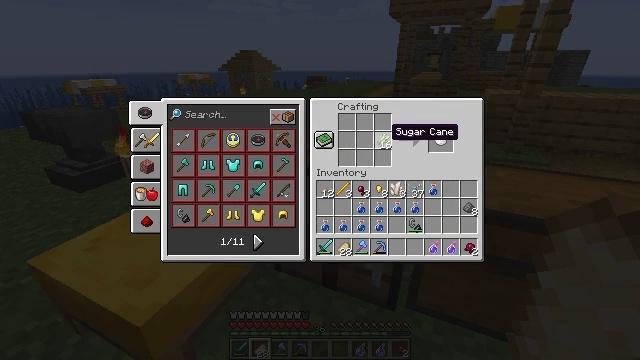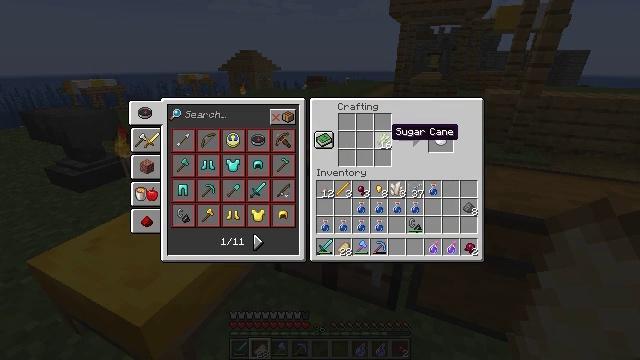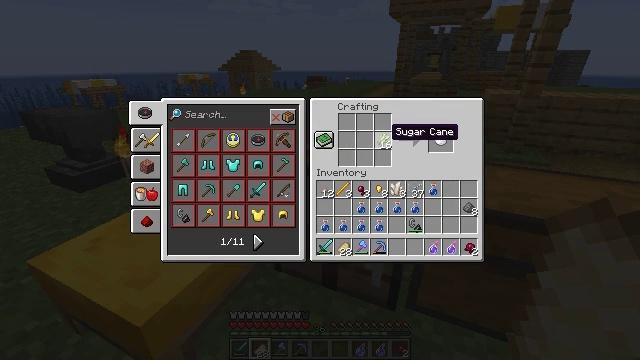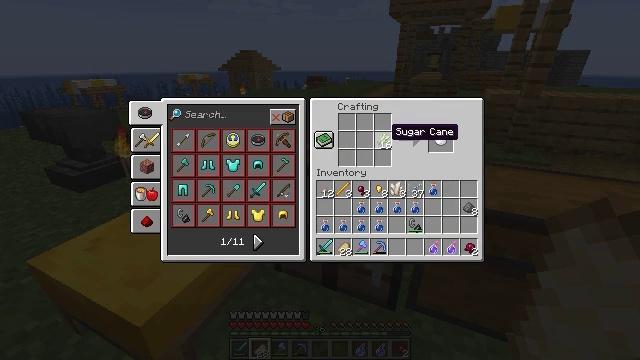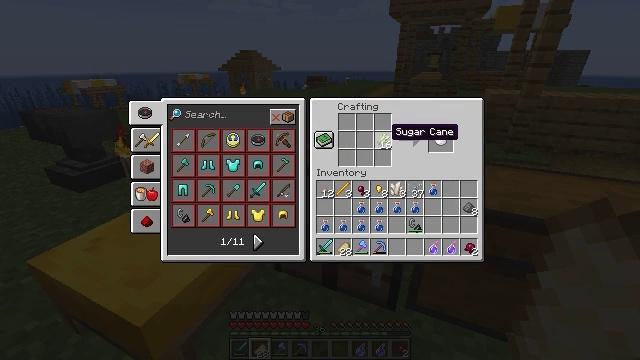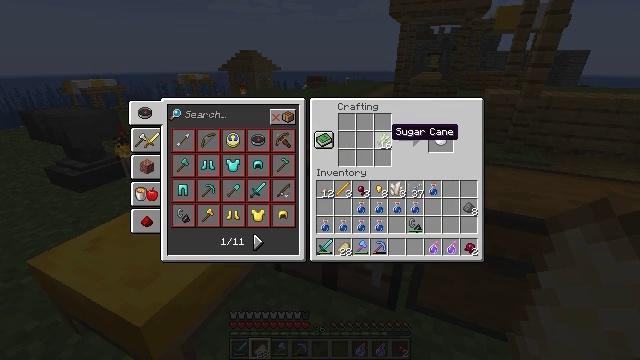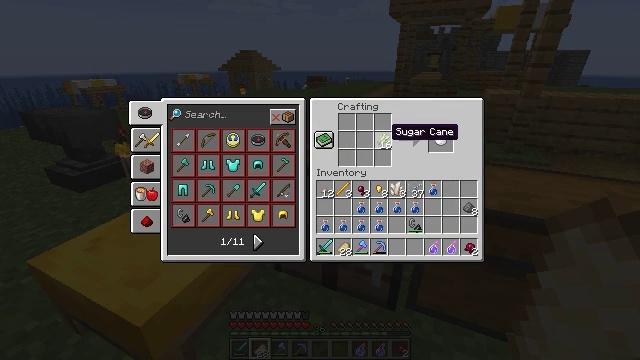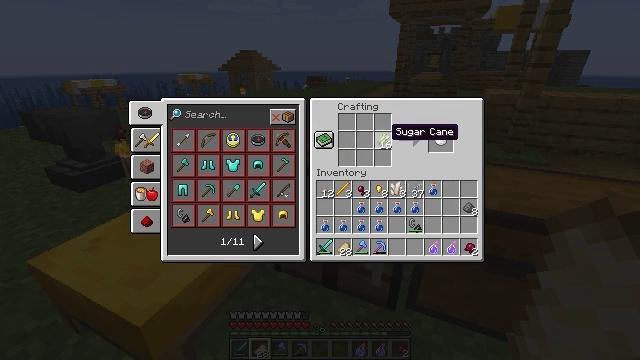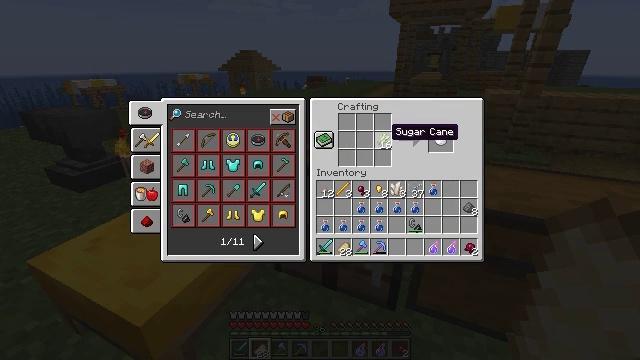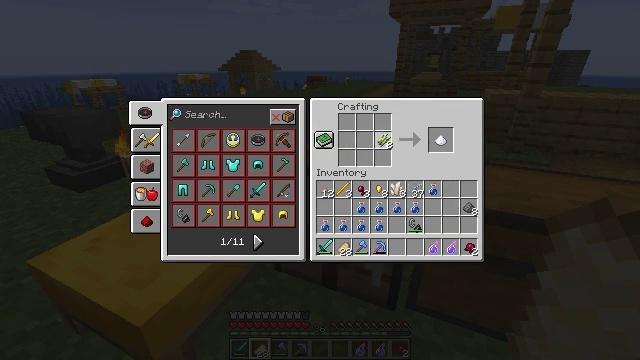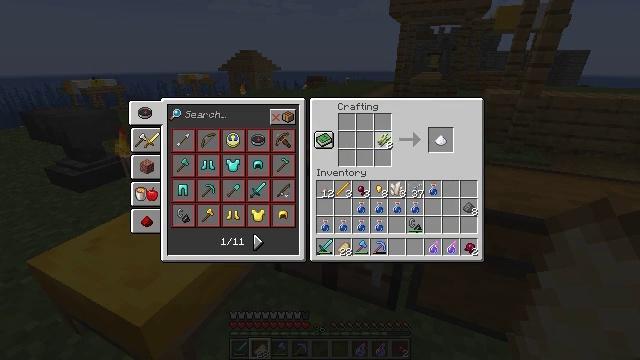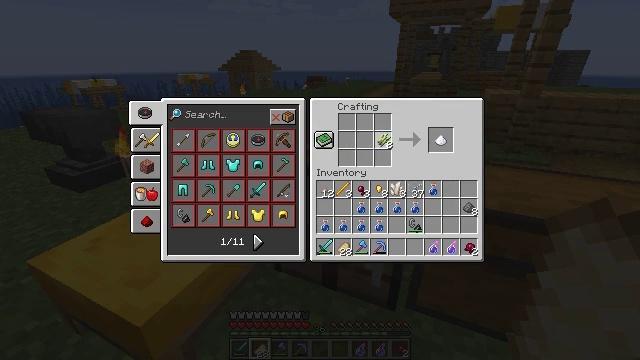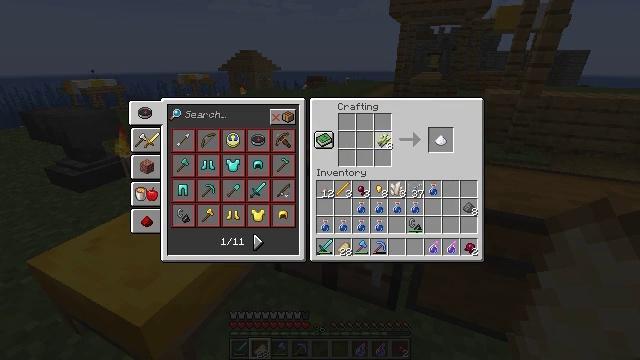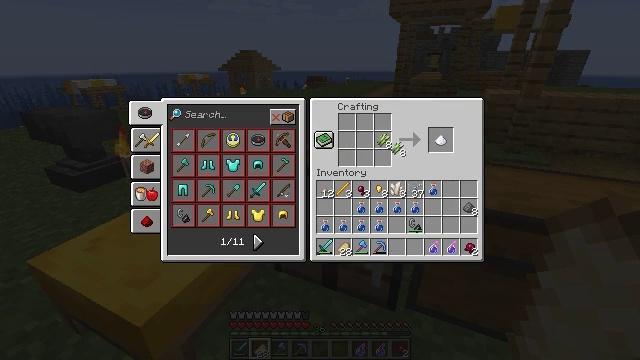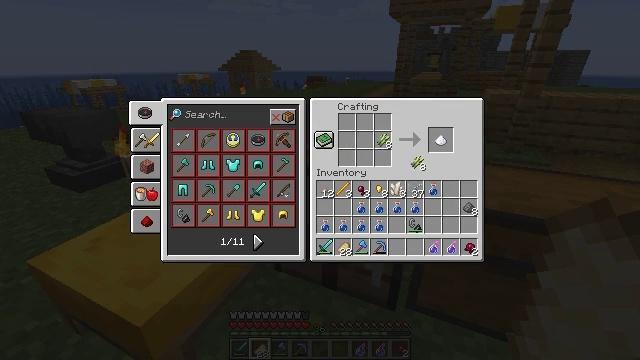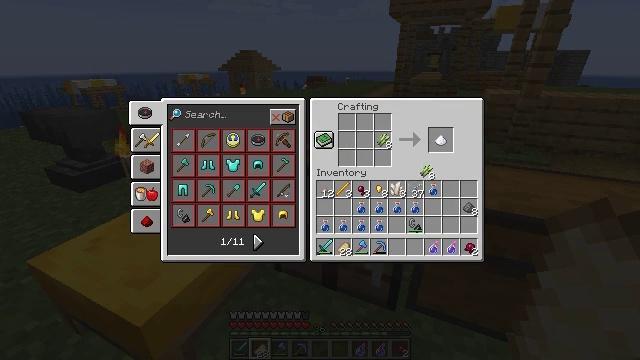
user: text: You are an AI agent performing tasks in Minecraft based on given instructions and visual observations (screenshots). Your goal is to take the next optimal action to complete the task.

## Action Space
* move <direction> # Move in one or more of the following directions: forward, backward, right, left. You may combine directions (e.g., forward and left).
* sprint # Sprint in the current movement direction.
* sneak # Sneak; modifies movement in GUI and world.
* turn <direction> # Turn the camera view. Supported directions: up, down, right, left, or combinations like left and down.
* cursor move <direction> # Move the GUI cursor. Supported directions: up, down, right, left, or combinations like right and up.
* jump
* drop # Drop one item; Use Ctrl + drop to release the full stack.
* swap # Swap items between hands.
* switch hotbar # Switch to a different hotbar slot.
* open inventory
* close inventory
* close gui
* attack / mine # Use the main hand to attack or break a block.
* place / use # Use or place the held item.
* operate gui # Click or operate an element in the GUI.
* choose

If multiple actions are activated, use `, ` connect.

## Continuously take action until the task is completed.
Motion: motion action
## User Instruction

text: Use sugarcane to craft sugar.
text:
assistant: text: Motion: no_op
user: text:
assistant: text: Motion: no_op
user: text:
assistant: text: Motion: no_op
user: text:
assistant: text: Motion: no_op
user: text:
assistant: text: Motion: no_op
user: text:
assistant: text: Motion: no_op
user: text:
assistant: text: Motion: no_op
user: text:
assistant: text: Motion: no_op
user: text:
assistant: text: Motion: choose
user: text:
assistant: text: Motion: choose
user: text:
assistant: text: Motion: choose
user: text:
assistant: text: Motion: no_op
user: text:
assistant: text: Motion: cursor move right and down
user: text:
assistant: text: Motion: cursor move right and down
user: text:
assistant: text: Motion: cursor move right and down
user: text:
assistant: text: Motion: no_op
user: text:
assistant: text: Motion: no_op
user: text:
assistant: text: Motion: no_op
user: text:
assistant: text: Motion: no_op
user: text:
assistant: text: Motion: no_op
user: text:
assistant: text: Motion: no_op
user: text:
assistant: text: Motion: no_op
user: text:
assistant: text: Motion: no_op
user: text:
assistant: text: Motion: cursor move right
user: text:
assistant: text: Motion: no_op
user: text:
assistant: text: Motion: operate gui
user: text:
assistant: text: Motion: operate gui
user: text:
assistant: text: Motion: operate gui
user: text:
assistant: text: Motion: no_op
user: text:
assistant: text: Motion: no_op